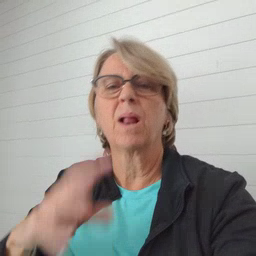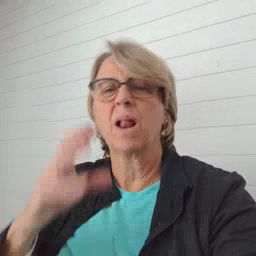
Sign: drop